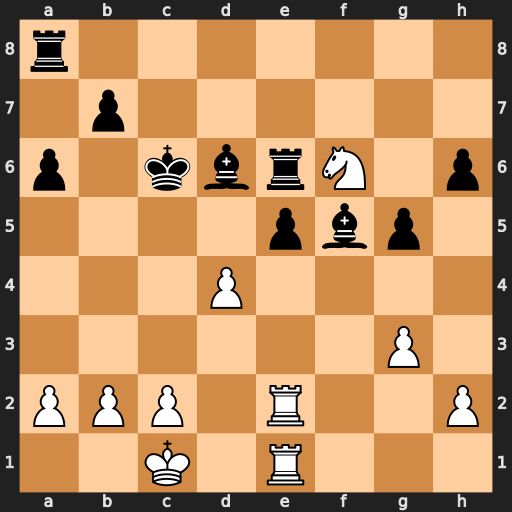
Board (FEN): r7/1p6/p1kbrN1p/4pbp1/3P4/6P1/PPP1R2P/2K1R3
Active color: w
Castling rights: -
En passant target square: -
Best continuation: d5+ Kc7 dxe6